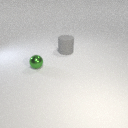
small green metal sphere to the left of large gray rubber cylinder